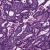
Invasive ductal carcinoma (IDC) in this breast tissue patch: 0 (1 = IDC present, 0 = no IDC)